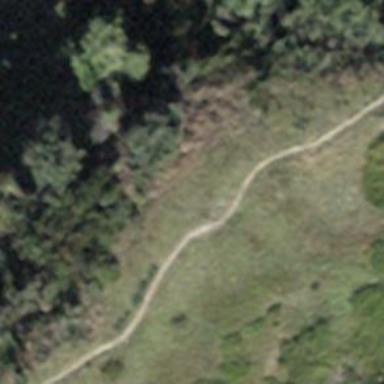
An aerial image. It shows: Path.